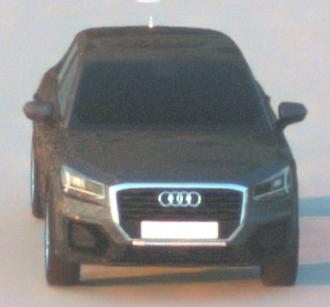
Make: Audi
Model: Q2
Model produced from: 2016
Model produced until: 2020
Doors: 5
Color: gray
Road condition: dry road
Daytime: sunrise or sunset
Contrast: medium contrast